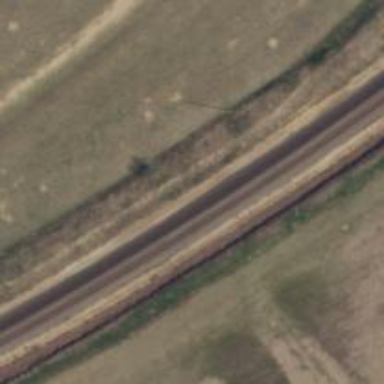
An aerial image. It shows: Railway track.